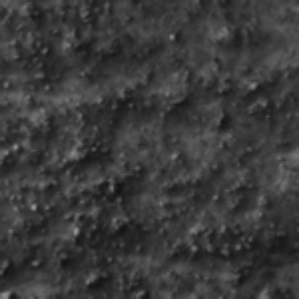
Label: frost